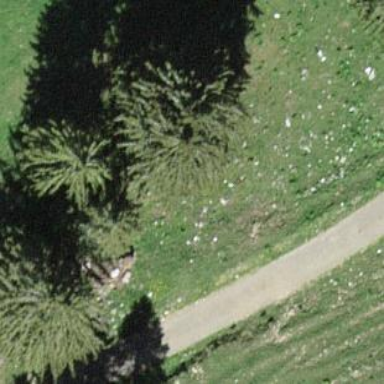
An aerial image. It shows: Forest with evergreen needle-leaved trees.